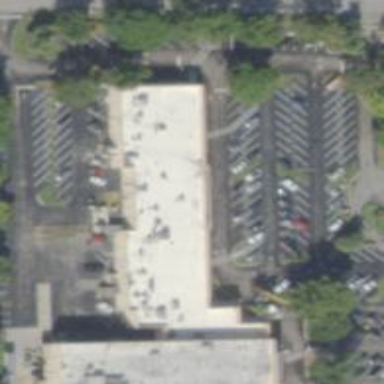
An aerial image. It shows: Swimming pool shop.